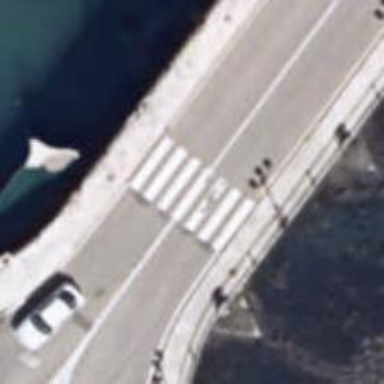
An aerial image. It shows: Asphalt pedestrian bridge leading to tourist attraction.